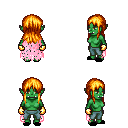
a pixel art fantasy rpg character, female body template, orc, green skin, pink tattered cape, teal pants, light blonde unkempt hairstyle, gold gloves, black slippers, four views (front, back, left, right), 2x2 character sprite sheet, small pixel art, hard edges, no anti-aliasing